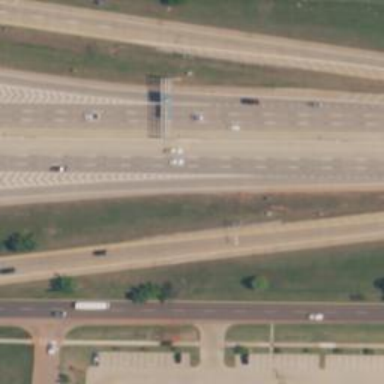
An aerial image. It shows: Toll gantry on the road.